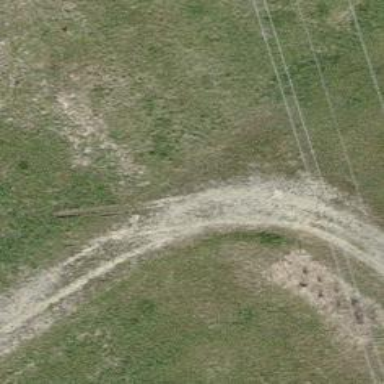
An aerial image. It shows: Track with fine gravel surface classified as grade 3.